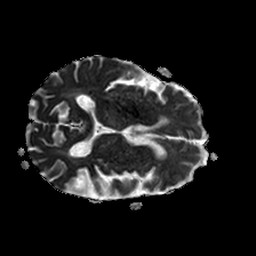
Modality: ADC
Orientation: axial
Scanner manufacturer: philips
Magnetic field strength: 1.5 T
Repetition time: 3.403 s
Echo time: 0.06922 s